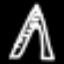
Label: The Eiffel Tower